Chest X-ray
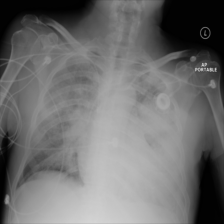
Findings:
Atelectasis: positive
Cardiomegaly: negative
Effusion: negative
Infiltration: positive
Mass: negative
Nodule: negative
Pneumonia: negative
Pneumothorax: negative
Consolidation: positive
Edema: negative
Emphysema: negative
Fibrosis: negative
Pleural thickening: negative
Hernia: negative